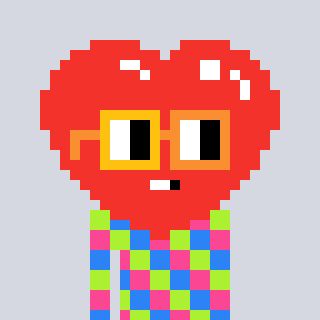
a pixel art character with square yellow and orange glasses, a heart-shaped head and a bege-colored body on a cool background